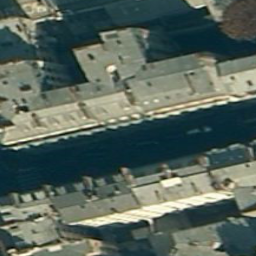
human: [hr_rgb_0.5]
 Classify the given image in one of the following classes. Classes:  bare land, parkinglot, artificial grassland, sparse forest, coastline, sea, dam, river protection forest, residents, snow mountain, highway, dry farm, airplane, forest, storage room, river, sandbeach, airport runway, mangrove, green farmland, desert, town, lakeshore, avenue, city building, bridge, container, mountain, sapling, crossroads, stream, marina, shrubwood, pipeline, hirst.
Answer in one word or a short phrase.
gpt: city building